Question: I am working on a website and I used to embed google maps the simpler way, although, I would like to know how is it possible to customize my google map like in this picture, I mean how can I make it full responsive, with no annoying arrows and no other options, only the map with this colors.
If anyone knows how to do it please provide some help, if there is any website with some simple samples, it would be great.
Notice that I know how to embed google maps on my website, I just don't know how to customize like this image (that's what I really wanted):

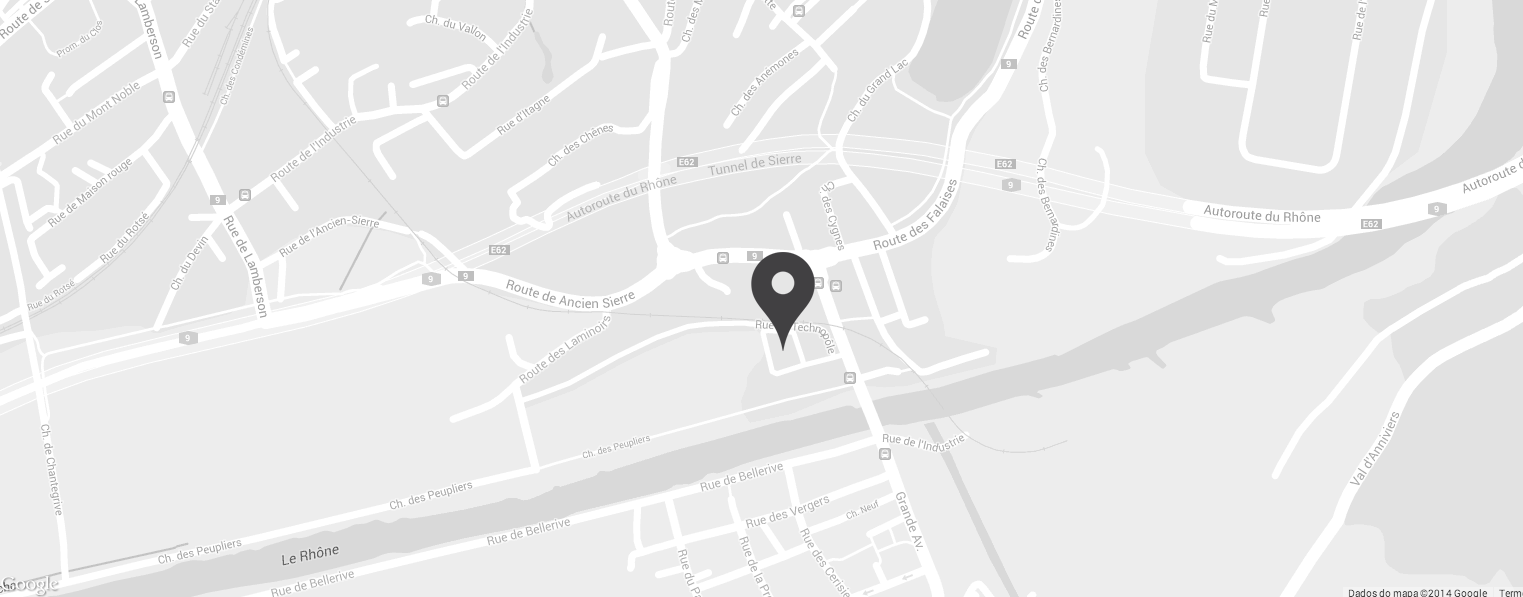
Answer: You can style google maps.
The following example turns all map features to gray, then colors arterial road geometry in blue, and hides business labels completely
'''
var styleArray = [
{
featureType: "all",
stylers: [
{ saturation: -80 }
]
},{
featureType: "road.arterial",
elementType: "geometry",
stylers: [
{ hue: "#00ffee" },
{ saturation: 50 }
]
},{
featureType: "poi.business",
elementType: "labels",
stylers: [
{ visibility: "off" }
]
}
];
'''
Please refer this <URL> for detailed info